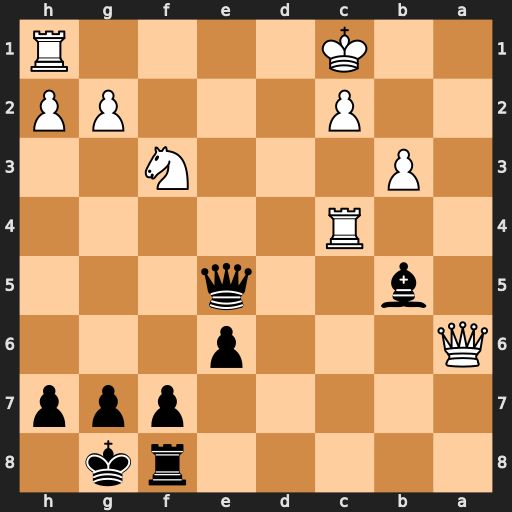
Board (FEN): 5rk1/5ppp/Q3p3/1b2q3/2R5/1P3N2/2P3PP/2K4R
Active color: b
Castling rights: -
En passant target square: -
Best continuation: Qe3+ Kb2 Bxa6